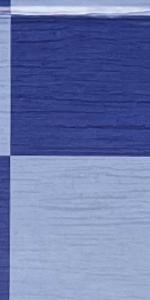
Label: Empty